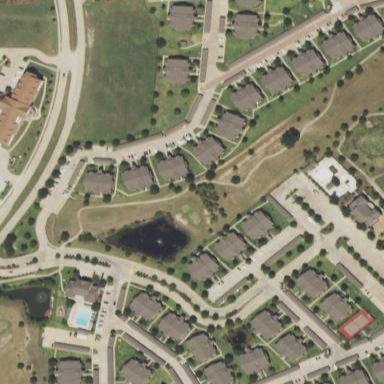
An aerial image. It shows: Residential area with apartments.